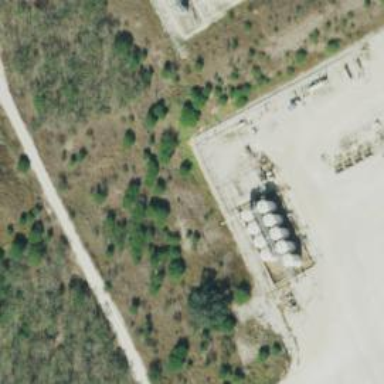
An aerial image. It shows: Storage tank that is man-made.